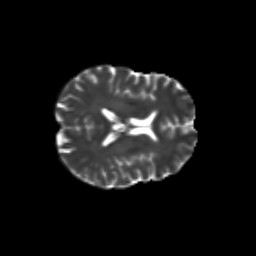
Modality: T2w
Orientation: axial
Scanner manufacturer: siemens
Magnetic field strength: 3 T
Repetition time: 9.2 s
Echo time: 0.084 s